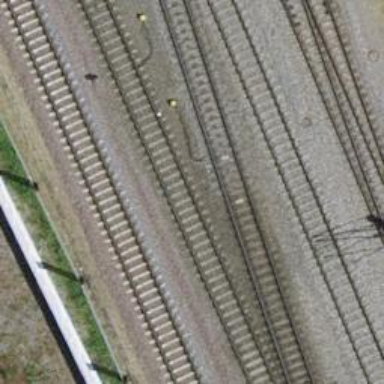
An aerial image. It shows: Railway track with contact line for electrification.